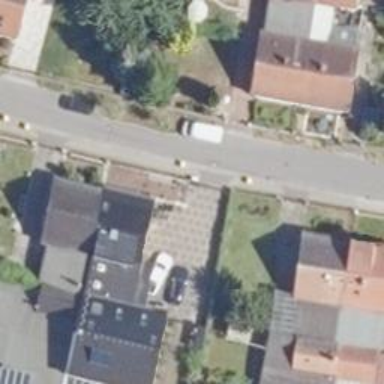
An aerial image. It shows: Choker traffic calming measure on the right side.